Question: How can I add gap (margin bottom) between List Items in the Custom ListView?
In Android, I want to separate the list items in the ListView.
see the example in the Facebook App:

This is the XML code, I use this for the design of a single list item.
'''
<?xml version="1.0" encoding="utf-8"?>
<RelativeLayout xmlns:android="http://schemas.android.com/apk/res/android"
android:orientation="horizontal" android:layout_width="wrap_content"
android:layout_height="wrap_content"
android:background="#bbccf5bb"
android:focusable="false"
android:padding="5dp"
android:layout_marginBottom="50dp"
android:backgroundTintMode="screen"
>
<TextView
android:layout_width="268dp"
android:layout_height="wrap_content"
android:textDirection="rtl"
android:textAppearance="?android:attr/textAppearanceMedium"
android:text="Some Quote"
android:id="@+id/txt_quote"
android:layout_alignParentTop="true"
android:layout_alignParentRight="true"
android:layout_alignParentEnd="true"
android:layout_toRightOf="@+id/author_img"
android:layout_toEndOf="@+id/author_img"
android:layout_alignBottom="@+id/author_img"
android:textColor="#ffffff"
android:layout_margin="5dp"
android:padding="5dp"
/>
<ImageView
android:layout_width="100dp"
android:layout_height="100dp"
android:id="@+id/author_img"
android:src="@drawable/ali"
android:layout_alignParentTop="true"
android:layout_alignParentLeft="true"
android:layout_alignParentStart="true"
android:layout_marginLeft="5dp"
android:layout_marginTop="5dp"
android:layout_marginBottom="5dp" />
<TextView
android:layout_width="wrap_content"
android:layout_height="wrap_content"
android:textAppearance="?android:attr/textAppearanceMedium"
android:text="- Some Author"
android:id="@+id/txt_author"
android:layout_below="@+id/txt_quote"
android:layout_alignParentRight="true"
android:layout_alignParentEnd="true"
android:layout_marginRight="5dp"
android:layout_marginTop="5dp"
android:layout_marginBottom="5dp" />
<RatingBar
android:layout_width="wrap_content"
android:layout_height="wrap_content"
android:id="@+id/ratingBar"
android:numStars="1"
android:layout_alignTop="@+id/txt_author"
android:layout_alignLeft="@+id/author_img"
android:layout_alignStart="@+id/author_img"
android:layout_marginLeft="25dp"
android:stepSize="1" />
</RelativeLayout>
'''
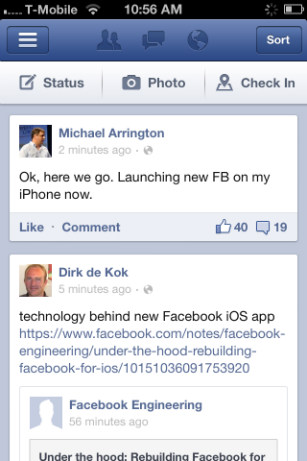
Answer: insted of yout code, try this structured code:
'''
<?xml version="1.0" encoding="utf-8"?>
<LinearLayout xmlns:android="http://schemas.android.com/apk/res/android"
android:layout_width="match_parent"
android:layout_height="match_parent"
android:orientation="vertical" >
<LinearLayout
android:layout_width="match_parent"
android:layout_height="wrap_content"
android:layout_margin="10dp"
android:background="#bbccf5bb"
android:gravity="center_vertical"
android:orientation="vertical"
android:padding="5dp" >
<TableRow
android:layout_width="match_parent"
android:layout_height="wrap_content" >
<ImageView
android:id="@+id/author_img"
android:layout_width="100dp"
android:layout_height="100dp"
android:background="@drawable/ic_launcher" />
<TextView
android:id="@+id/txt_quote"
android:layout_width="wrap_content"
android:layout_height="wrap_content"
android:text="Some Quote" />
</TableRow>
<TableRow
android:layout_width="match_parent"
android:layout_height="wrap_content" >
<RelativeLayout
android:layout_width="100dp"
android:layout_height="wrap_content" >
<RatingBar
android:id="@+id/ratingBar"
android:layout_width="wrap_content"
android:layout_height="wrap_content"
android:layout_centerInParent="true"
android:numStars="1"
android:stepSize="1" />
</RelativeLayout>
<TextView
android:id="@+id/txt_author"
android:layout_width="match_parent"
android:layout_height="wrap_content"
android:gravity="right"
android:text="-Some Auther" />
</TableRow>
</LinearLayout>
</LinearLayout>
'''
if any query, plz ask.